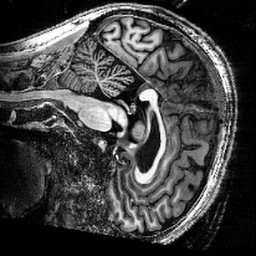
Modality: T1w
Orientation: sagittal
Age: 30
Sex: female
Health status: healthy
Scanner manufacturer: siemens
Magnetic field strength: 9.4 T
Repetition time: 6 s
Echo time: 0.0023 s